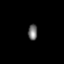
Tissue: lung
Cell type: Myeloid cells
Senescence score: 0.5425
Nuclear area (px): 149
Mean DAPI intensity: 109.416